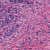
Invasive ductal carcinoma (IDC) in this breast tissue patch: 1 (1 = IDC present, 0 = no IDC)